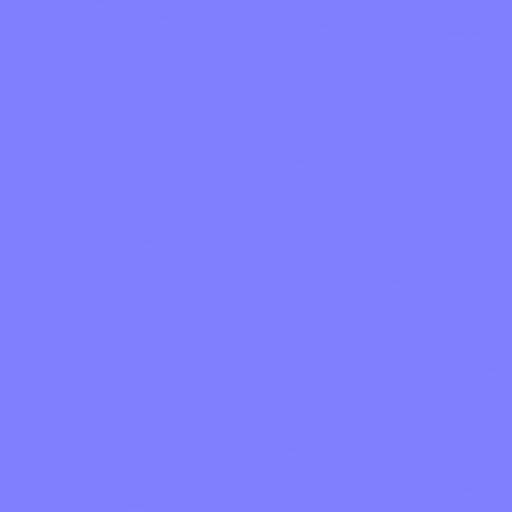
brown dark smooth wood floor wooden